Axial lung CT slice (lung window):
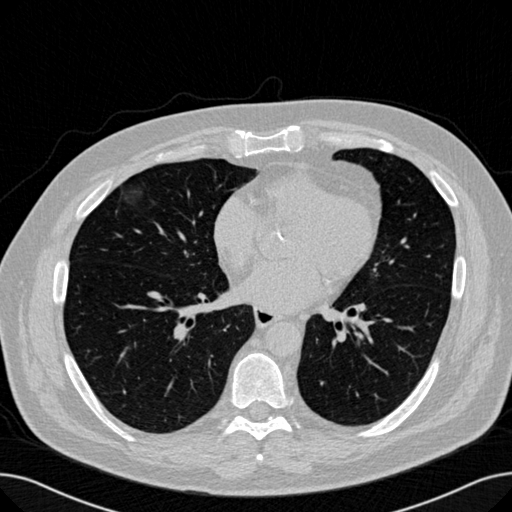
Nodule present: no